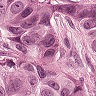
Metastatic tissue present: yes